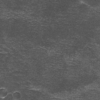
Label: not_dusty